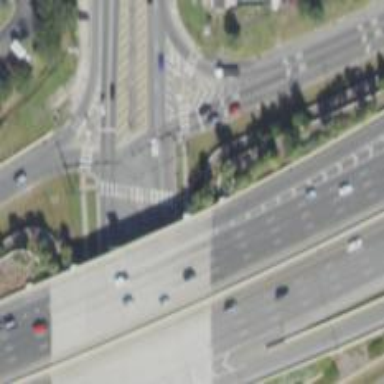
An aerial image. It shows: Marked crossing on footway.